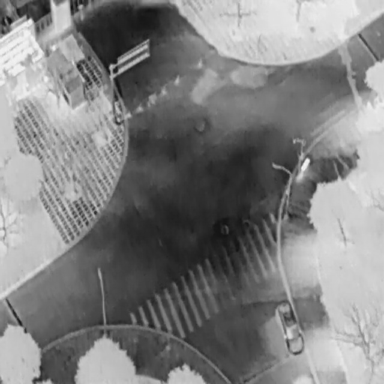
There is a Car in the infrared image.